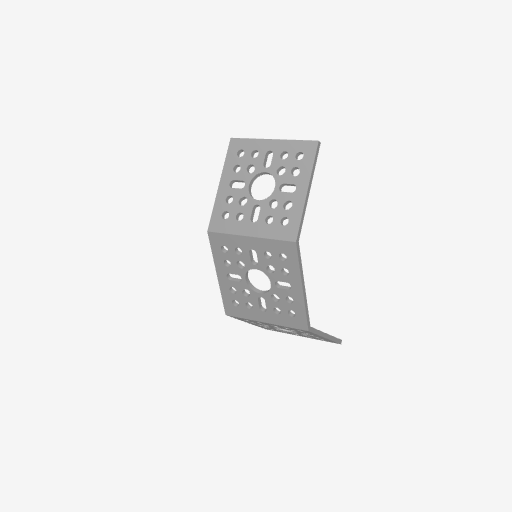
Part: AnglePatternBracket2-1